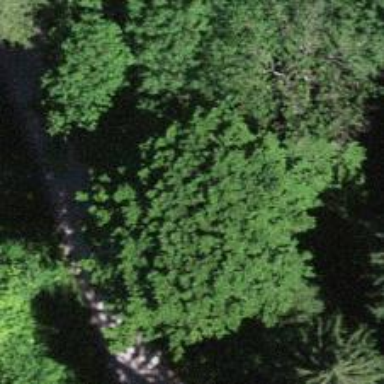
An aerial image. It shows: Unpaved path.